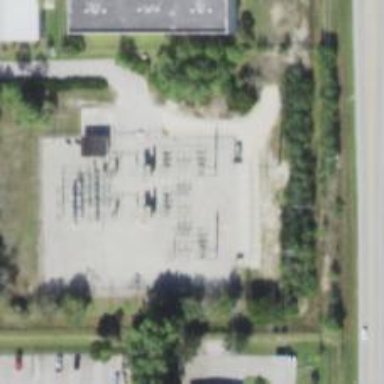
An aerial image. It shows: Switch for power supply.